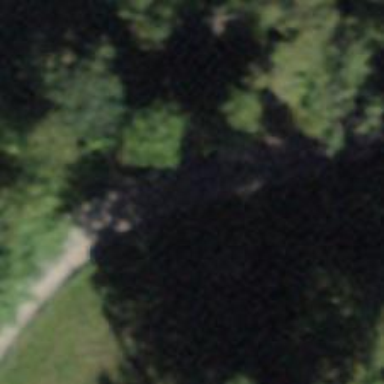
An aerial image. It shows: Track road.